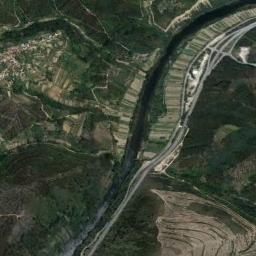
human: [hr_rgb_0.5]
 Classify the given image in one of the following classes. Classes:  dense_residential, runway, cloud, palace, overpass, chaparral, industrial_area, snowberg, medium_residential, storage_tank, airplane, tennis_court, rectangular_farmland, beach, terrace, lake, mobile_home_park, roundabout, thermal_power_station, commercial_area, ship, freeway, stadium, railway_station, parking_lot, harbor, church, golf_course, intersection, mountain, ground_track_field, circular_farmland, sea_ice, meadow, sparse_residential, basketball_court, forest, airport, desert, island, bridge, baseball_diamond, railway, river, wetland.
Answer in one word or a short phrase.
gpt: river